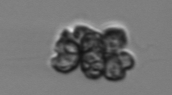
Label: Corymbellus